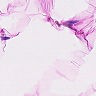
Metastatic tissue present: no